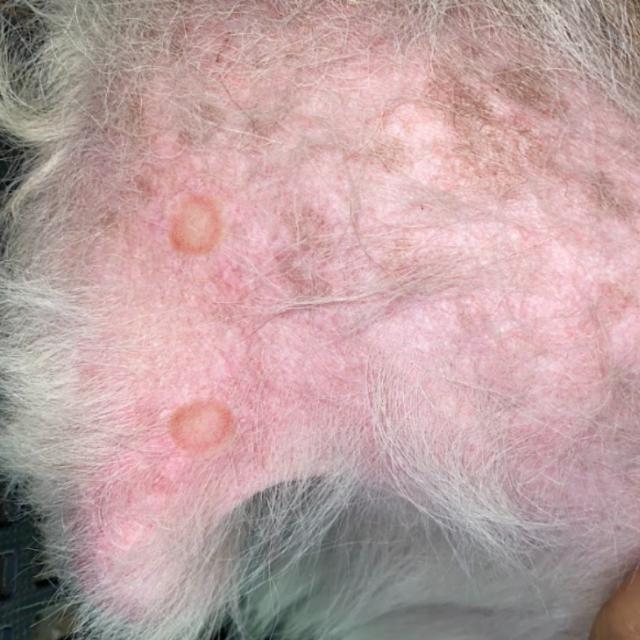
Canine ringworm (Dermatophytosis) — fungal infection caused by Microsporum or Trichophyton. Presents with circular alopecia, scaling, crusting, and broken hairs.